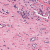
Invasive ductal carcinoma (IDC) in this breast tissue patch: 0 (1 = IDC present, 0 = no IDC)